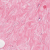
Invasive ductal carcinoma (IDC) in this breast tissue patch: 0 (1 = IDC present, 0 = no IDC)